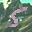
Label: 5